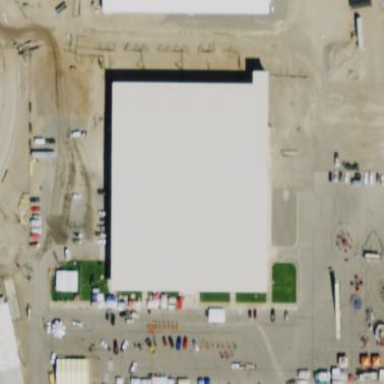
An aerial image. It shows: Commercial building serving as exhibition centre.